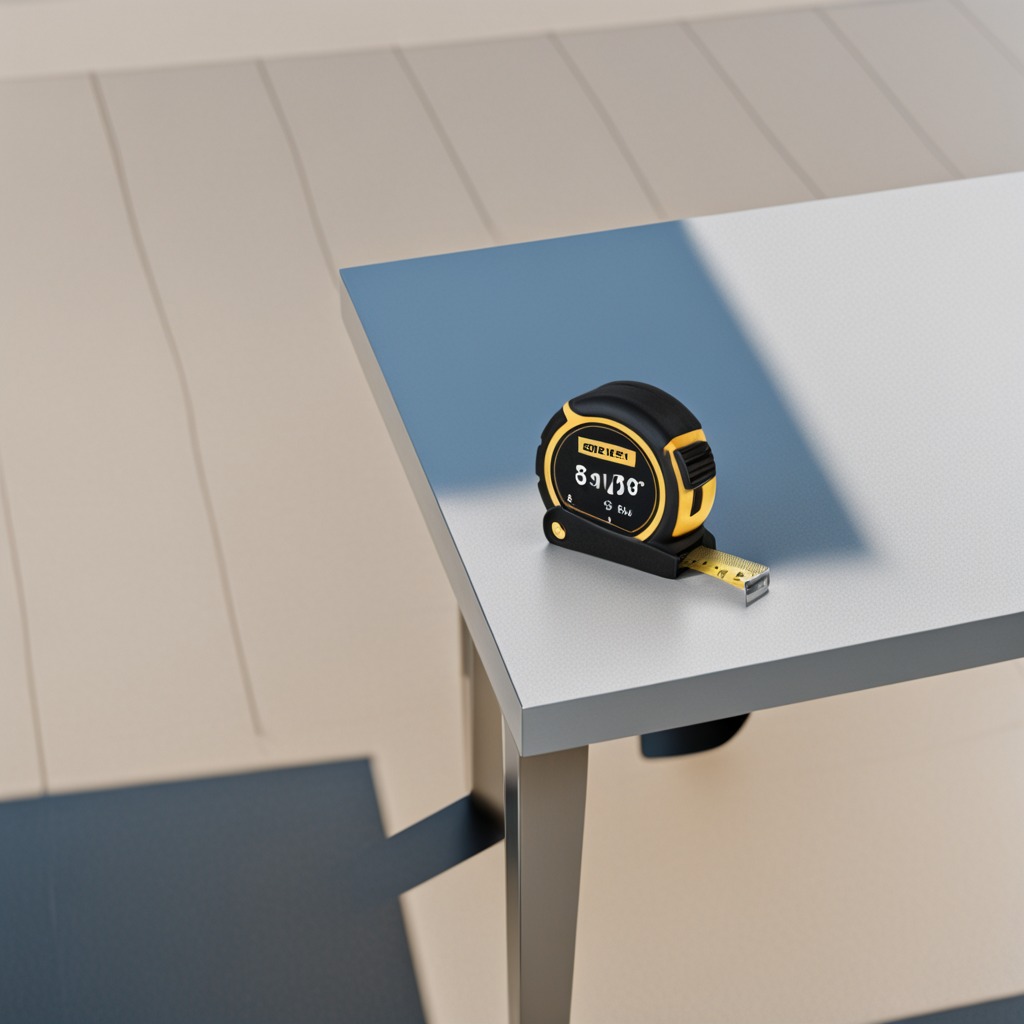
A measuring tape is lying on a clean utility table in a temporary outdoor tool station.